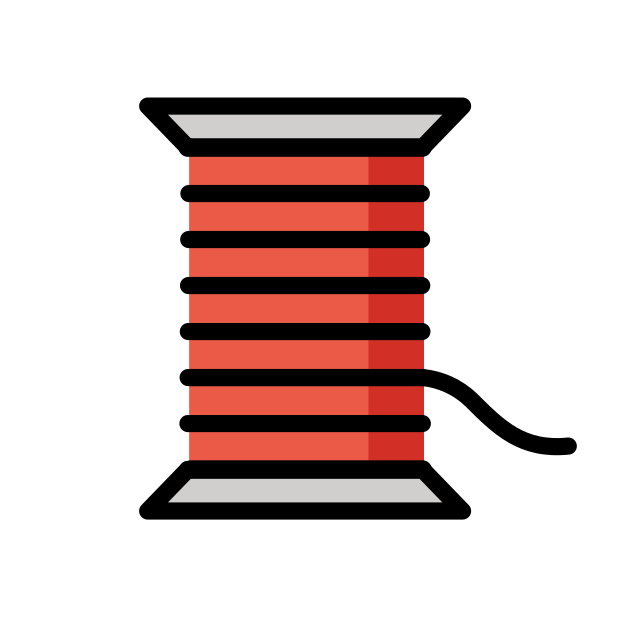
Emoji: 🧵
Name: spool of thread
Unicode: 0x1f9f5